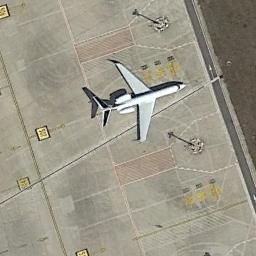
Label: airplane